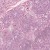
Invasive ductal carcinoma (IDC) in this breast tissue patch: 0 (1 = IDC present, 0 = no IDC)